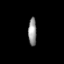
Tissue: prostate
Cell type: T cells
Senescence score: 0.7204
Nuclear area (px): 226
Mean DAPI intensity: 146.111